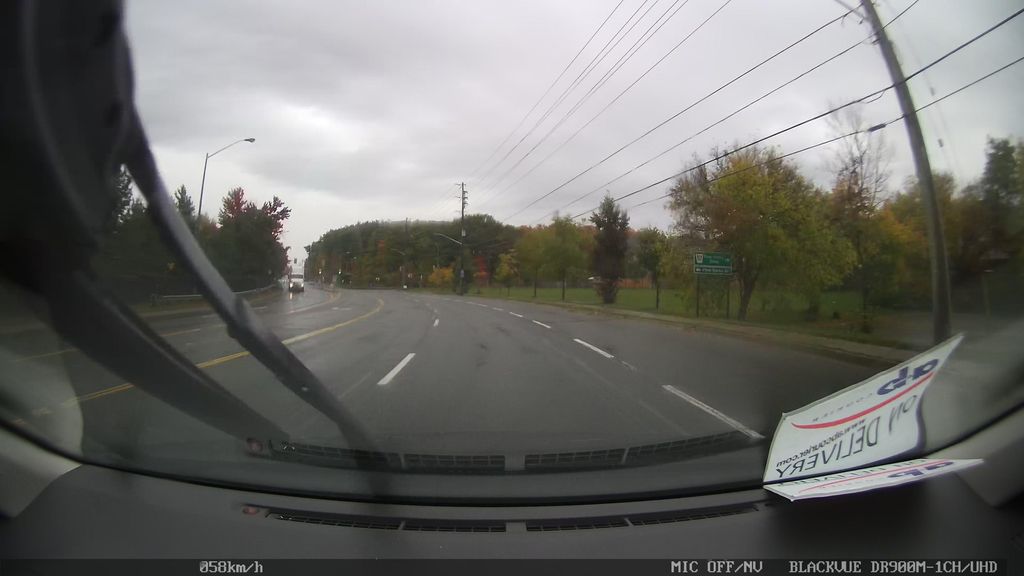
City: toronto